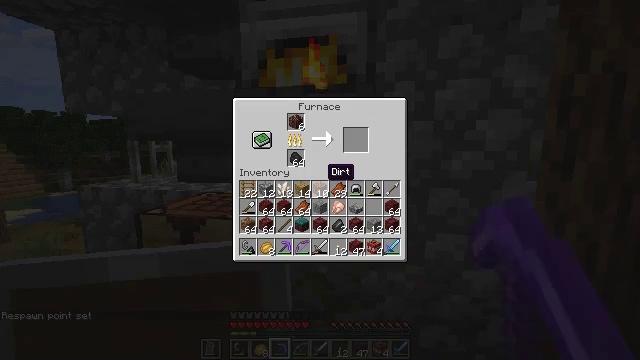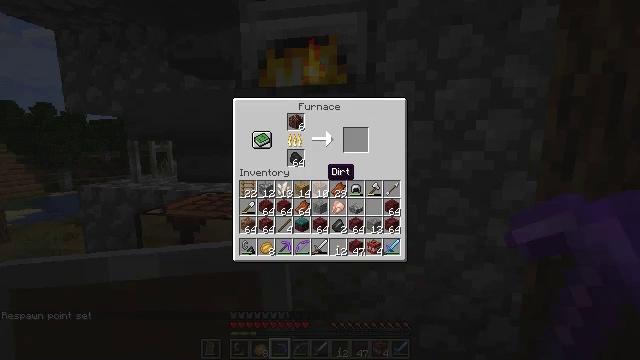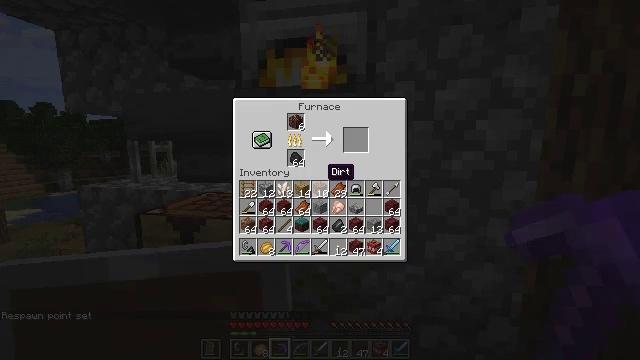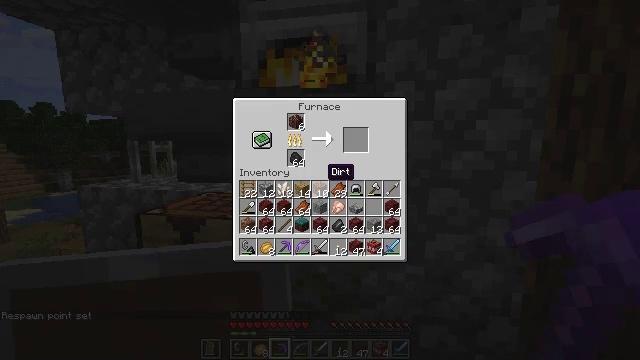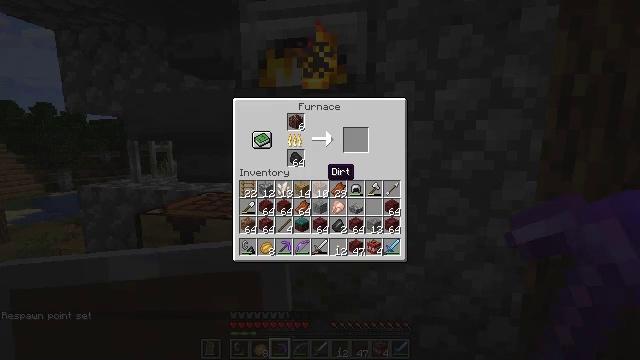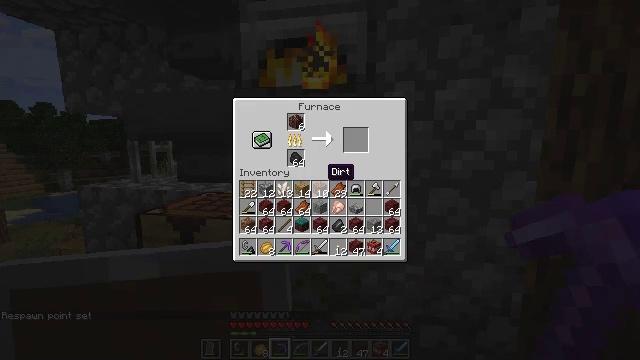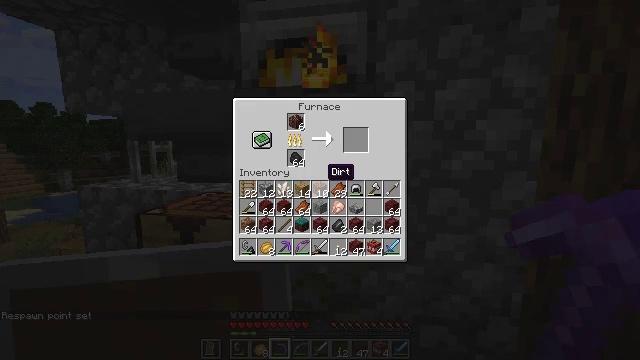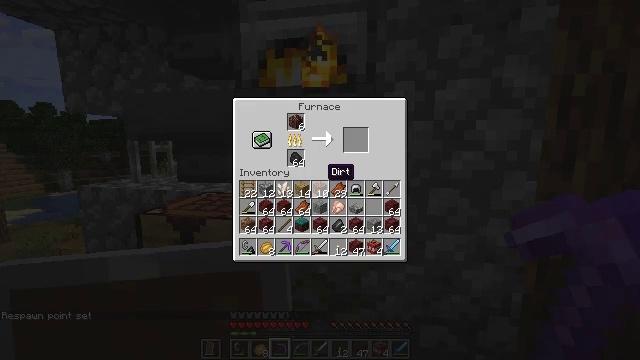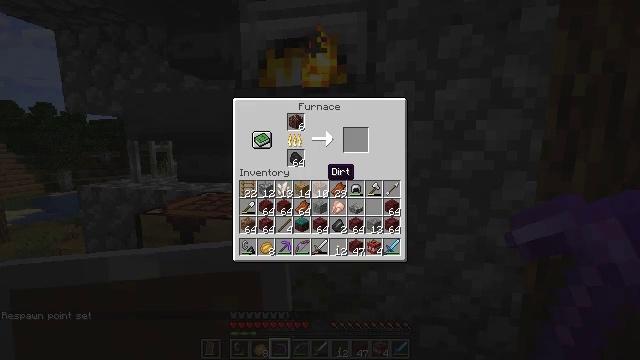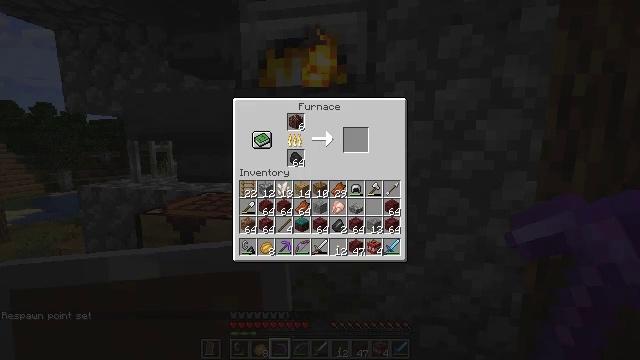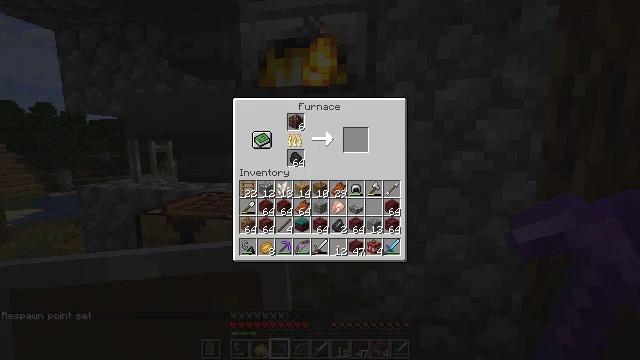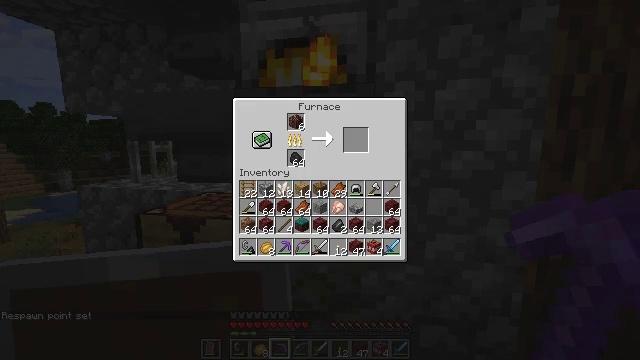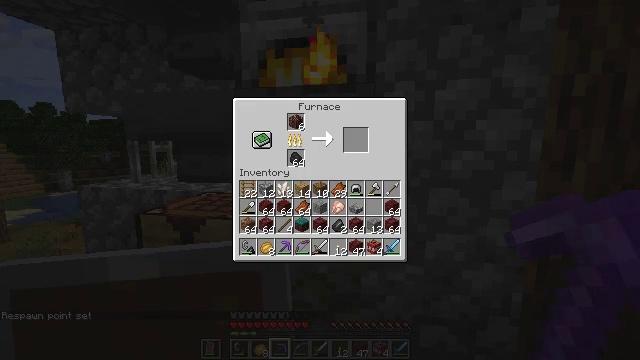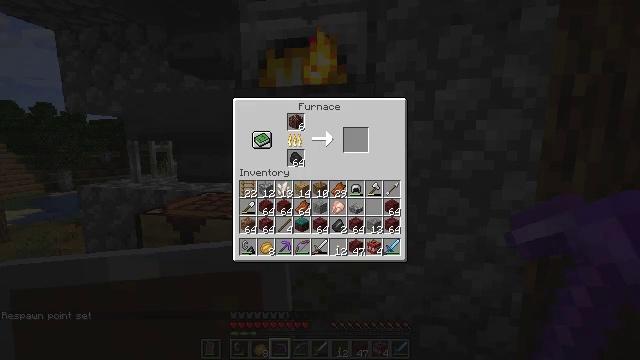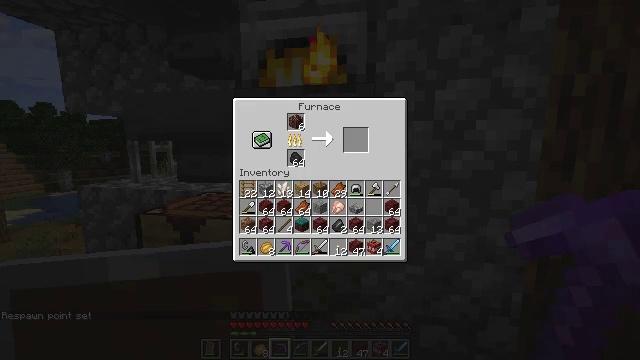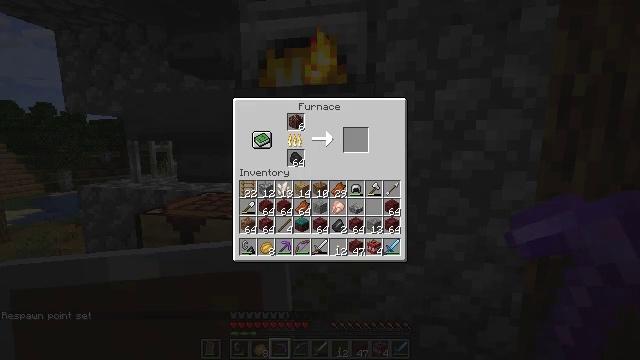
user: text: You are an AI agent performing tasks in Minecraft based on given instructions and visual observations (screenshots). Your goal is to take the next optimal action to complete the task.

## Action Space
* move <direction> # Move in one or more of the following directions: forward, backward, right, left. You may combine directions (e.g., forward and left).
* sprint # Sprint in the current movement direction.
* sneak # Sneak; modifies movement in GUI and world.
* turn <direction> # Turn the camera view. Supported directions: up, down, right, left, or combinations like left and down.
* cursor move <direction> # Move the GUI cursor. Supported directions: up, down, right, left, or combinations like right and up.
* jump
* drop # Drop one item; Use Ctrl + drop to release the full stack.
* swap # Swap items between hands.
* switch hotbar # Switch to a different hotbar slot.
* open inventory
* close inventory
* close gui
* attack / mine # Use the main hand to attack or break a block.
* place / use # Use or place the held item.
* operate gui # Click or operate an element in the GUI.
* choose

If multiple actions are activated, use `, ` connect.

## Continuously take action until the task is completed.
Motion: motion action
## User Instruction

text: Turn ancient debris into netherite scrap using a furnace.
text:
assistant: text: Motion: no_op
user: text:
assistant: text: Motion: no_op
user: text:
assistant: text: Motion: no_op
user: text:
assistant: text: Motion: no_op
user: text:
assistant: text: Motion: no_op
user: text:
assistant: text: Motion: no_op
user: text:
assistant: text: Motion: no_op
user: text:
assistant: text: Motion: no_op
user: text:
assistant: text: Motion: turn right
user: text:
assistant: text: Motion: turn right
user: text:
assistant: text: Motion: no_op
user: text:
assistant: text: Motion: no_op
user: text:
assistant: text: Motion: no_op
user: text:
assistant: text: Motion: no_op
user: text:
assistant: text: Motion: no_op
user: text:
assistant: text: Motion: no_op
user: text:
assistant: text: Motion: no_op
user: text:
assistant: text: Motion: no_op
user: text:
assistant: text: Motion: no_op
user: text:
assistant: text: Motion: no_op
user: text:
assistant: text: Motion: no_op
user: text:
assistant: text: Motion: no_op
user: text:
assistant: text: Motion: no_op
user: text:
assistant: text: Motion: no_op
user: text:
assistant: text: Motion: no_op
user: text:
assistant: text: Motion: no_op
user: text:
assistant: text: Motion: no_op
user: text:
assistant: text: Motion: no_op
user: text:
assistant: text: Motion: no_op
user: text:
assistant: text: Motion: no_op